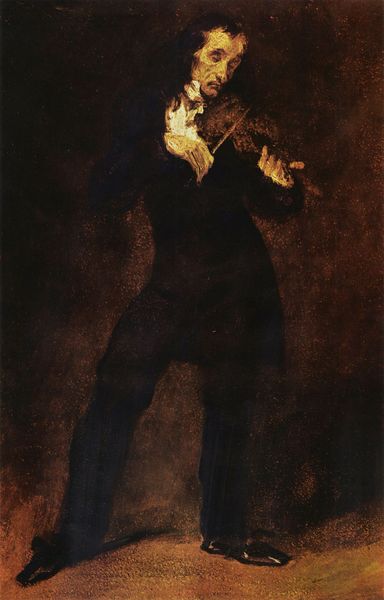
Titel: Porträt des Niccolò Paganini
Künstler: Eugène Delacroix
Standort: Washington (District of Columbia)
Institution: The Phillips Collection
Schlagwörter: blau, dunkel, gemälde, hand, mann, schatten, weiß, ocker, braun, frankreich, hintergrund, licht, mund, nase, schwarz, strasse, blick, rot, schal, malerei, anzug, hemd, hose, wand, arm, arme, augen, blass, falten, gesicht, halten, inkarnat, kragen, lang, stehen, bildnis, hände, instrument, portrait, porträt, öl, erde, boden, figur, haare, lange haare, realismus, stehend, bühne, musik, musiker, traurig, genre, bein, düster, bogen, spieler, schuhe, warm, schattierung, töne, romantik, arch, hands, oil, red, white, frack, black, collar, dark, duktus, face, hair, interior, manet, modern, nose, old, painting, wall, yellow, spielen, schmal, finster, glanz, musizieren, melancholie, melancholisch, oil painting, glänzen, lack, brown, kontrapost, sakko, schick, dünn, geschlossen, spiel, spitzweg, hager, steht, ganzkörper, geschlossene augen, ganzfigur, geige, geigenspieler, geiger, violine, versunken, sad, dynamisch, man, andacht, background, orange, sinnlich, baroque, child, eyes, feet, male, stand, suit, stellung, light, karl, lackschuhe, paganini, spielbein, standbein, teufelsgeiger, expression, impressionism, shadow, chin, coat, realism, caricature, daumier, french, old man, romantic, romanticism, vertieft, cravat, jacket, ros, leaning, difus, musikant, abstract, bright, small, happy, person, human, arms, clothes, music, neck, pose, shoulder, sound, delacroix, vertical, artist, bald, pants, shoe, shoes, musician, rost, legs, fingers, brushstrokes, calm, long hair, pale, play, shadows, sleep, sacko, elegant, paint, playing, smoking, tod, profi, streicher, forehead, shirt, hold, standing, bow, schädel, tall, moustache, gefühlvoll, sepia, solo, satire, violinist, self-portrait, costum, kostume, despair, posture, concentration, lonely, melancholy, concert, ganzfigutr, geige spielen, honoré daumier, mann geige, perform, performance, performing, player, sschcuhe, stage, viola, violin, violinespieler, violone spielen, ugly, augen4, sadness, holding, fiddle, stands, holds, elegance, alone, mess, string, overcoat, chiaroscuro, schwarz#, strings, moody, painterly, violen, concernto, concerto, fiddler, pail, stance, closed eyes, closed, neutral, 1600, portriat, tuxedo, musical, hairline, dim, shadowy, jj, demi-bald, tux, helloooooooo, quak, absorbed, concentrated, black pants, soloist, vibrato, fiedel, black clothes, chin rest, versunken sein, cleft, pallor, pallid, violin player, grip, involved, male artist, nuetral, black shoes, fillder, fiddling, fiddl, dress shirt, virtuoso, portartit, troney, ktall, tuxedohair, well fitted, ppasion, i see violet, stanting, play music, tierd, a man is playing the violin. he is a little bit sad